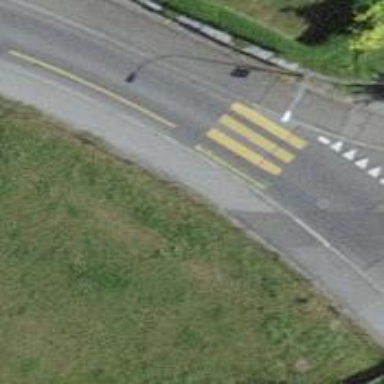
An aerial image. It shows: Kerb serving as barrier.